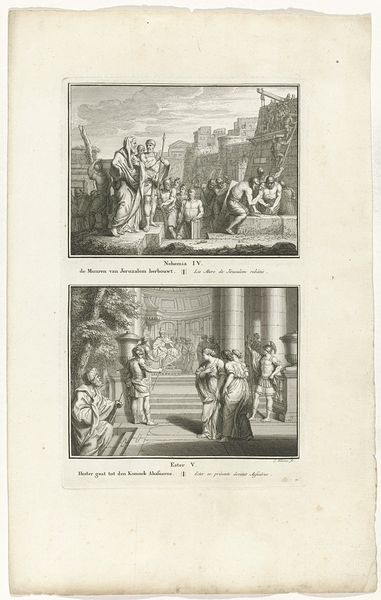
Titel: Herbouw van de muren van Jeruzalem en Esther bezoekt koning Ahasveros
Künstler: Jacob Folkema
Standort: Amsterdam
Institution: Rijksmuseum
Schlagwörter: grau, column, columns, court, fight, king, men, people, steps, white, women, black, dress, gray, grey, old, portrait, woman, classical, clouds, gods, greek, man, roman, sky, stone, tree, building, helmet, noble, side, drawing, paper, black and white, castle, ruins, illustration, battle, italy, outside, city, emperor, archway, rome, italian, construction, pencil, war, stadt, book, working, comic, scenes, latin, workers, krieg, greece, romans, spear, rebellion, inside, aristocrat, pillars, panels, civil, v, ilustration, adel, iv, rebellian, brutus, destructiom, nemesis